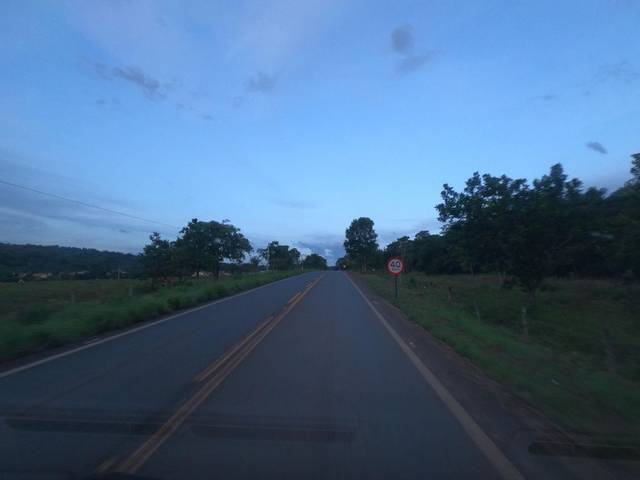
Region: Brazil
Coordinates: -15.875, -48.975